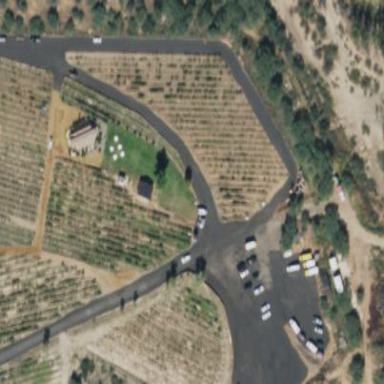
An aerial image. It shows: Vineyard where grapes are grown.